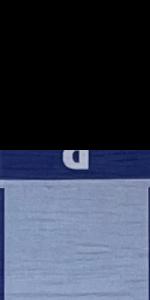
Label: Empty